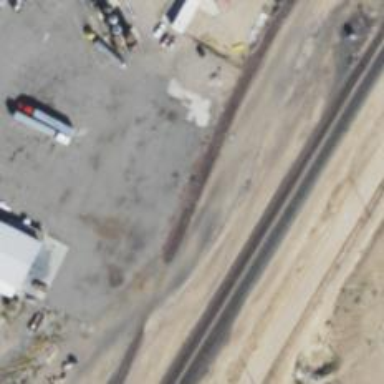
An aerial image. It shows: Rail spur service.